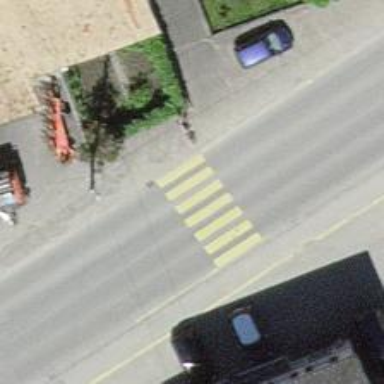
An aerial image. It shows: Zebra crossing on the road.